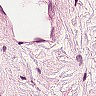
Metastatic tissue present: no